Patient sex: F
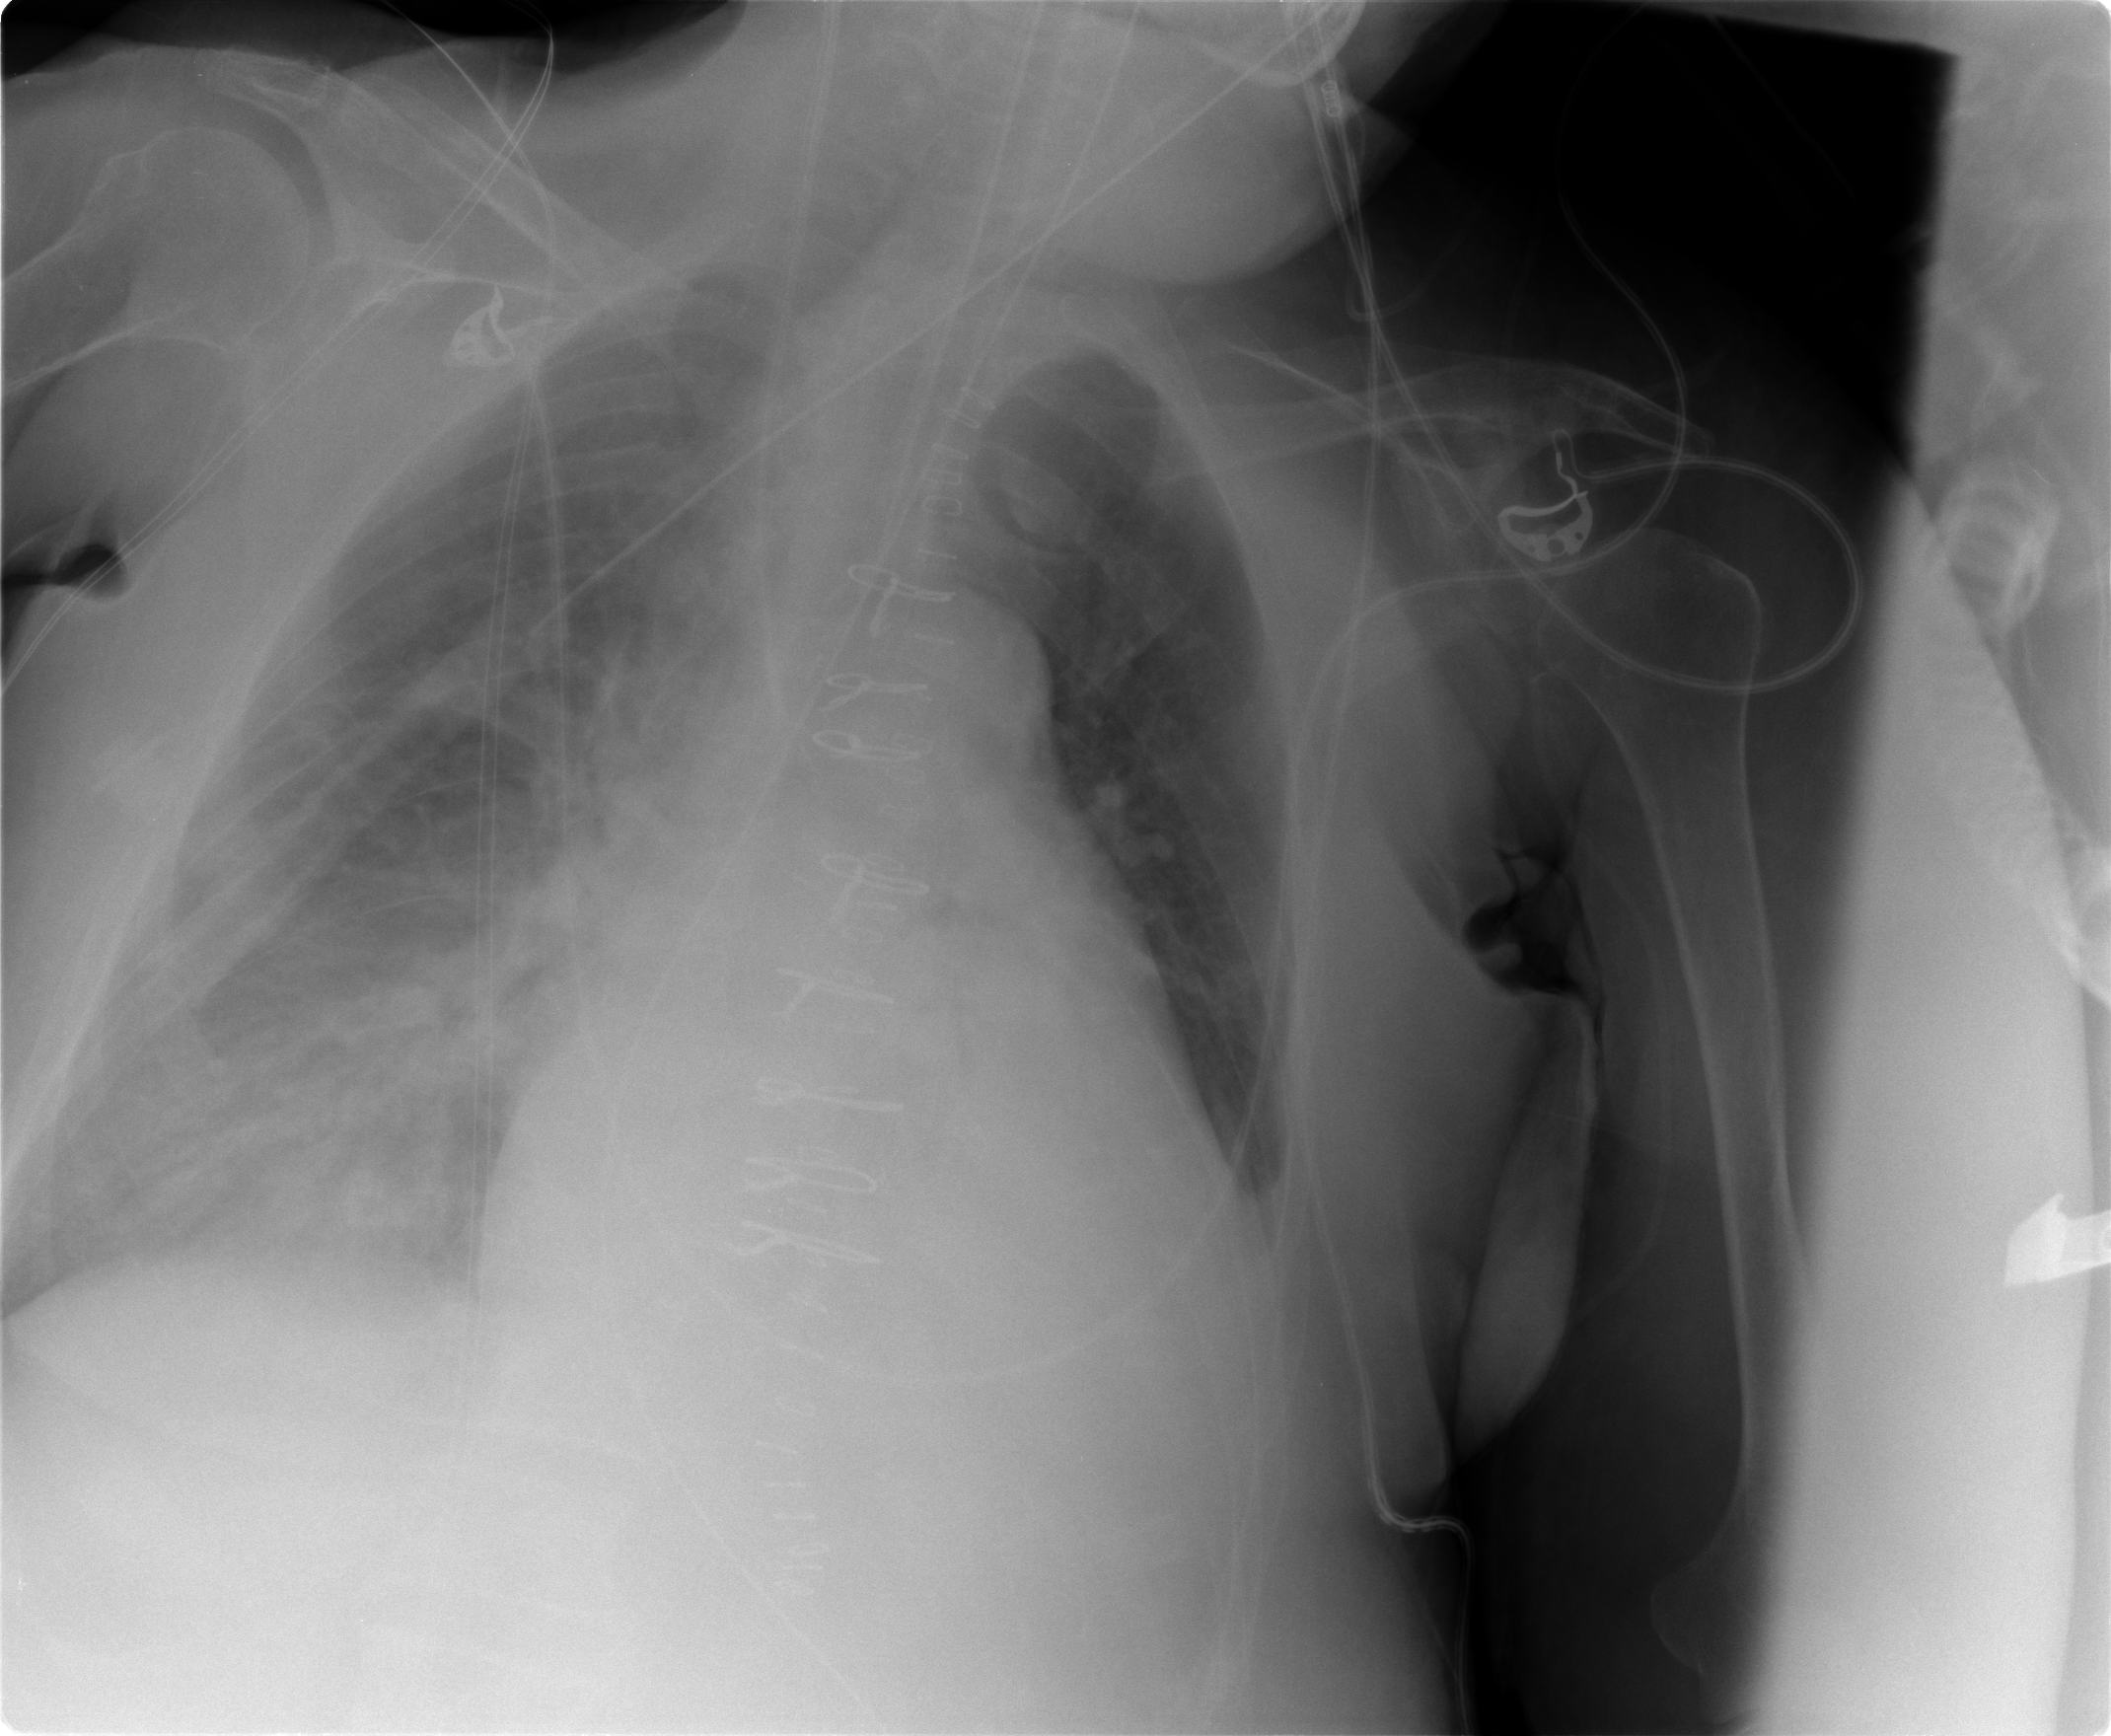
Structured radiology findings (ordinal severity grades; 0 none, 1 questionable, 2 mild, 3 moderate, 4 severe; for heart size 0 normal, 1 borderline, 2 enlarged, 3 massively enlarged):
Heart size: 2
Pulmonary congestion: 2
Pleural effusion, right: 3
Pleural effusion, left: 1
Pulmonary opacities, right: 3
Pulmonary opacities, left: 0
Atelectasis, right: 2
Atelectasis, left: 1